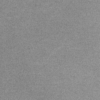
Label: dusty